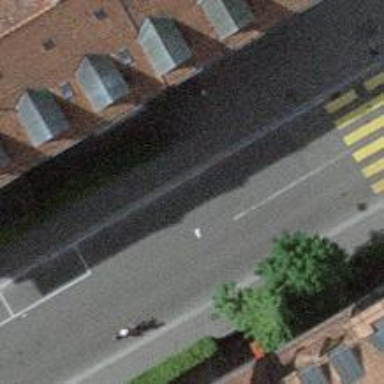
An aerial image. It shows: Residential road with asphalt surface and separate sidewalk.